This is a demodulated (Hilbert-envelope) spectrum computed from a bearing vibration snapshot; the dashed markers indicate where each bearing fault type would appear (BPFO, BPFI, BSF, FTF). What is the most likely bearing condition (normal, inner_race, outer_race, ball)?
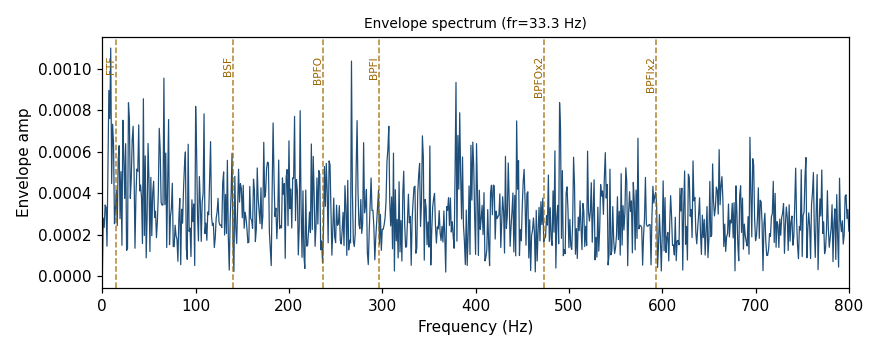
Answer: normal